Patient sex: M
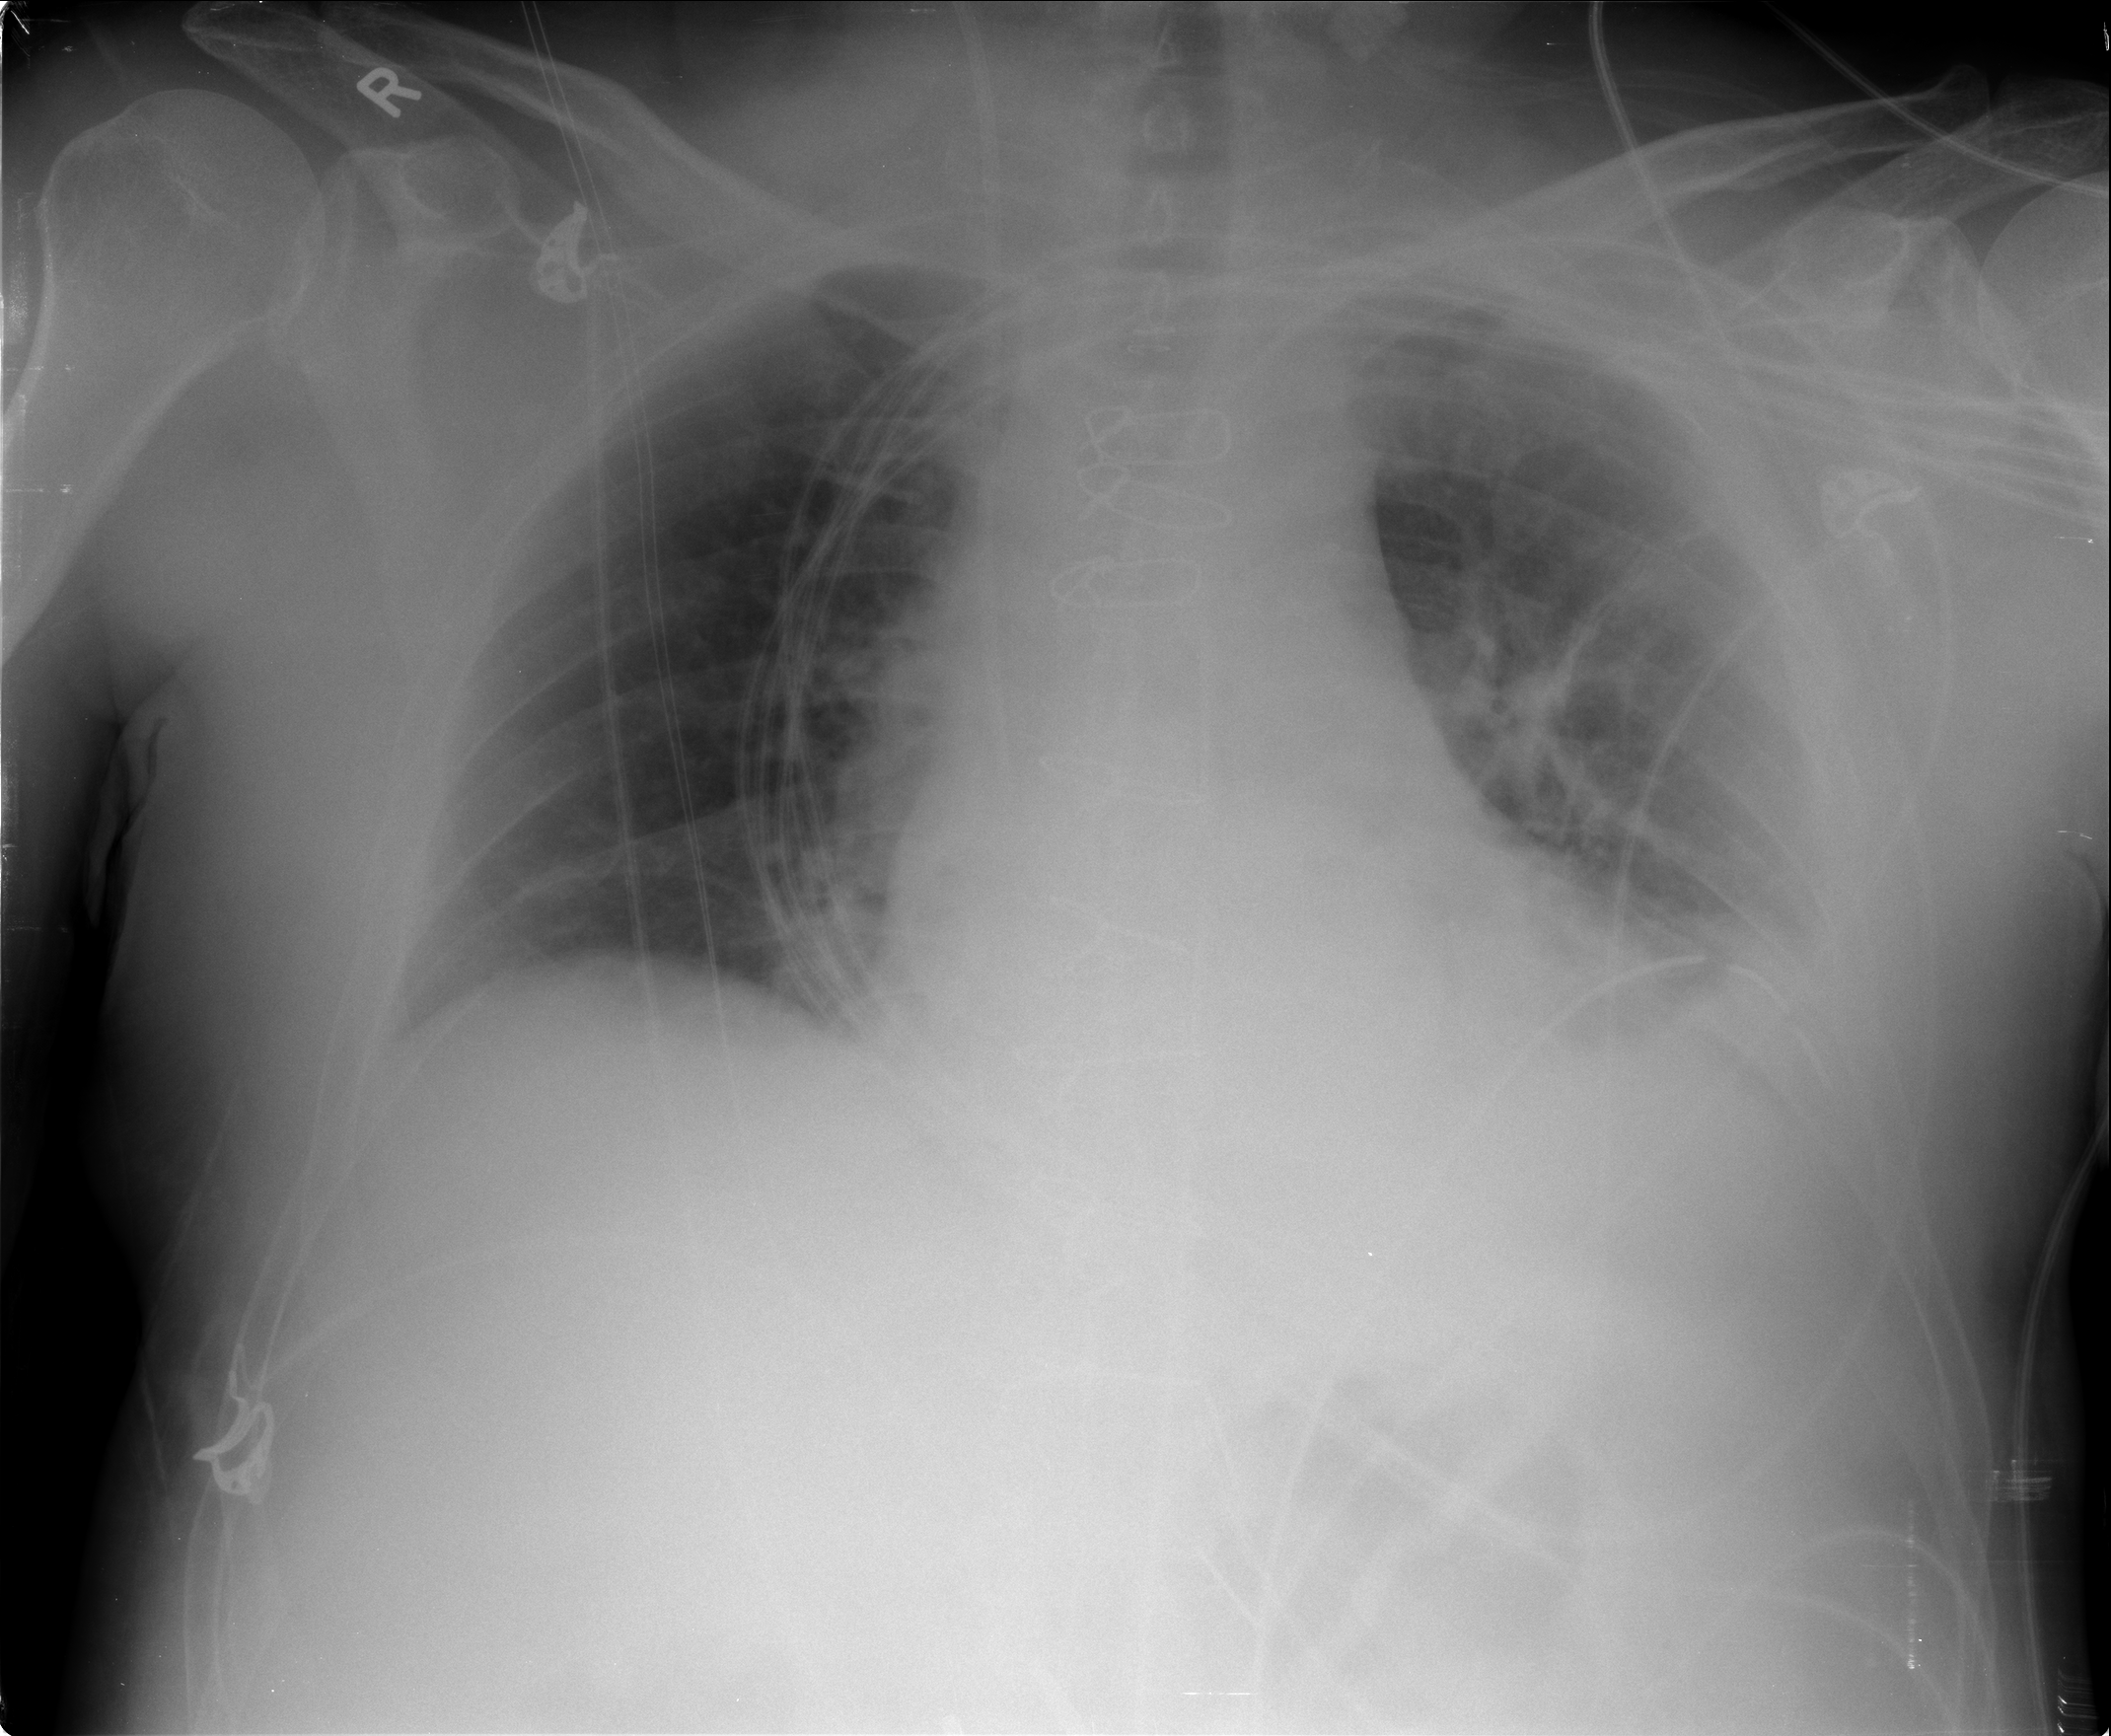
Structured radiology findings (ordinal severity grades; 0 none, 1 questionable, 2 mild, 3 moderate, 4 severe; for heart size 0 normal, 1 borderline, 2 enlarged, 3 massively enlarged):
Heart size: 1
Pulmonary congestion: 2
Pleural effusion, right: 1
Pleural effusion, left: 2
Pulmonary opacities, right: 0
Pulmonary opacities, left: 2
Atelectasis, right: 2
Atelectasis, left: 2